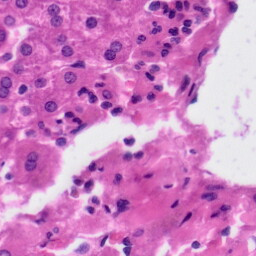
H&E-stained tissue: Liver